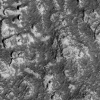
Atmospheric dust classification: not_dusty